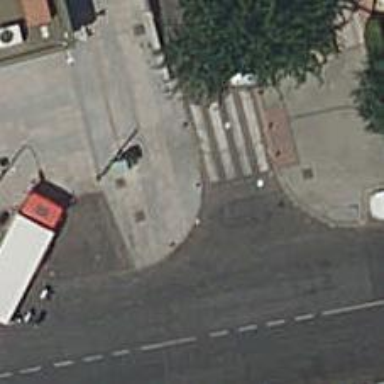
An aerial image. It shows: Bollard.